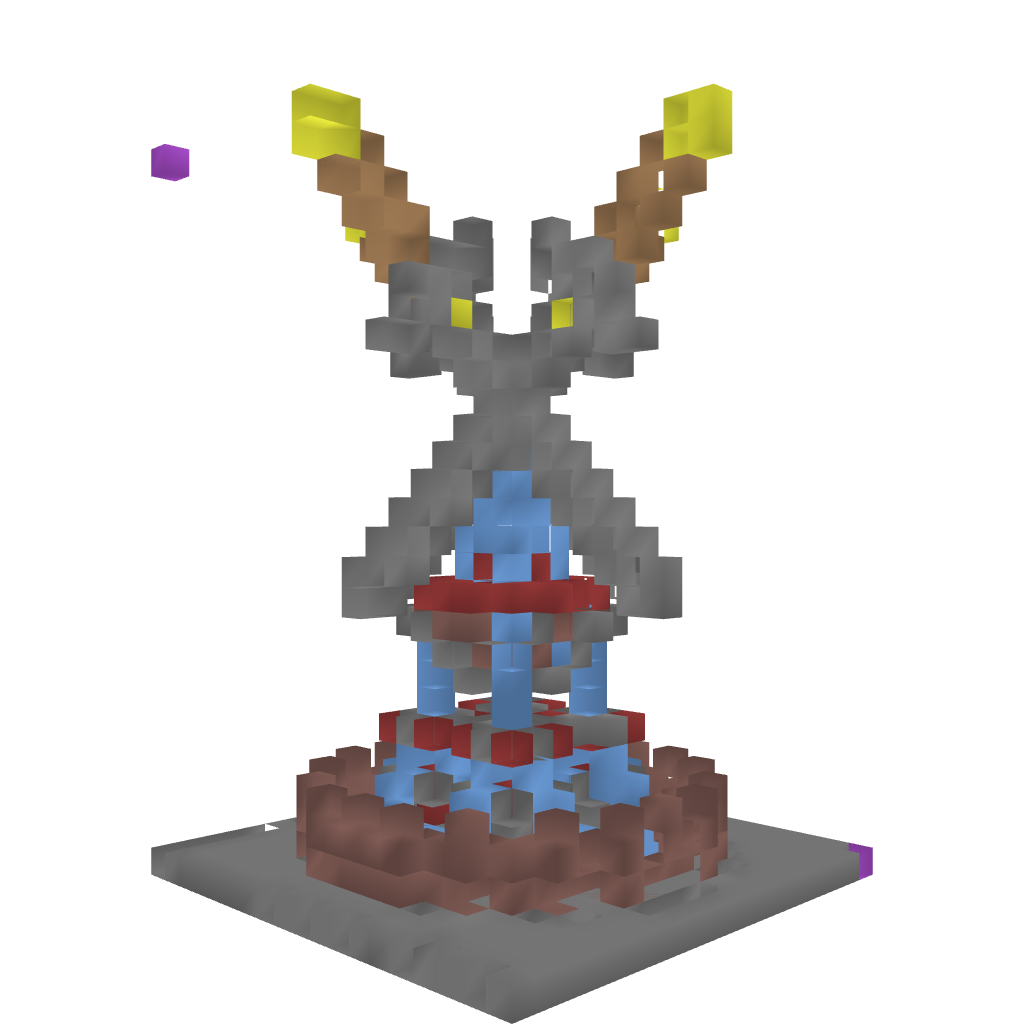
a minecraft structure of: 4 Sword Fountain high quality